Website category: restaurant
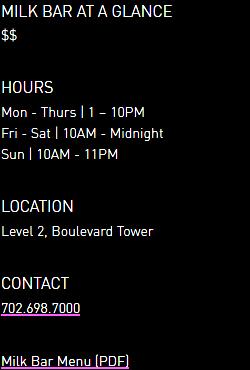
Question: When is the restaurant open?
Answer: Mon - Thurs | 1 10PM Fri - Sat | 10AM - Midnight Sun | 10AM - 11PM

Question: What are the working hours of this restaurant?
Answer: Mon - Thurs | 1 10PM Fri - Sat | 10AM - Midnight Sun | 10AM - 11PM

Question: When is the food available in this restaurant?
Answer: Mon - Thurs | 1 10PM Fri - Sat | 10AM - Midnight Sun | 10AM - 11PM

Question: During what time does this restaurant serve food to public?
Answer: Mon - Thurs | 1 10PM Fri - Sat | 10AM - Midnight Sun | 10AM - 11PM

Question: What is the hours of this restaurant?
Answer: Mon - Thurs | 1 10PM Fri - Sat | 10AM - Midnight Sun | 10AM - 11PM

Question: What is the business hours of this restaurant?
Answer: Mon - Thurs | 1 10PM Fri - Sat | 10AM - Midnight Sun | 10AM - 11PM

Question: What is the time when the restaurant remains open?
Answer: Mon - Thurs | 1 10PM Fri - Sat | 10AM - Midnight Sun | 10AM - 11PM

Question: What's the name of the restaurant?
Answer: Milk Bar at a glance

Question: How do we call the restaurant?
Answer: Milk Bar at a glance

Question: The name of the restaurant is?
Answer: Milk Bar at a glance

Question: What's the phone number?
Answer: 702.698.7000

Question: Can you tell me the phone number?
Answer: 702.698.7000

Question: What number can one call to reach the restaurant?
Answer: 702.698.7000

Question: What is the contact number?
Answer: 702.698.7000

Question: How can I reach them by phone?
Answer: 702.698.7000

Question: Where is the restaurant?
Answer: Level 2, Boulevard Tower

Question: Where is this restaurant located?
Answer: Level 2, Boulevard Tower

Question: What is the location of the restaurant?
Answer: Level 2, Boulevard Tower

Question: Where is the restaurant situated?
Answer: Level 2, Boulevard Tower

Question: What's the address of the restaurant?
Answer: Level 2, Boulevard Tower

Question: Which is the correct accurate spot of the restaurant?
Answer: Level 2, Boulevard Tower

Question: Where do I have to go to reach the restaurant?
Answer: Level 2, Boulevard Tower